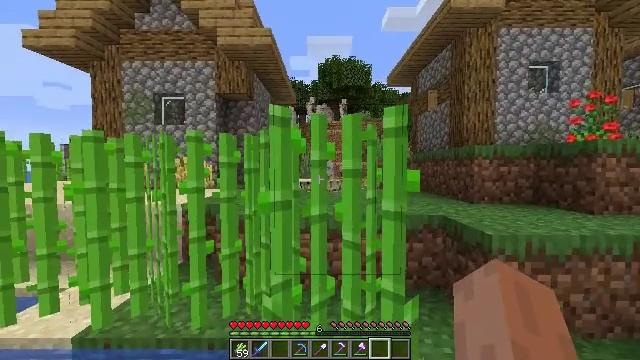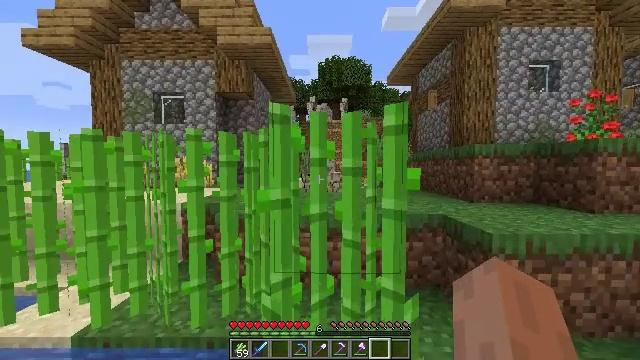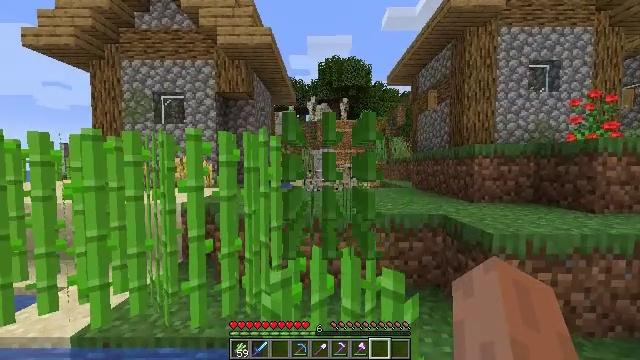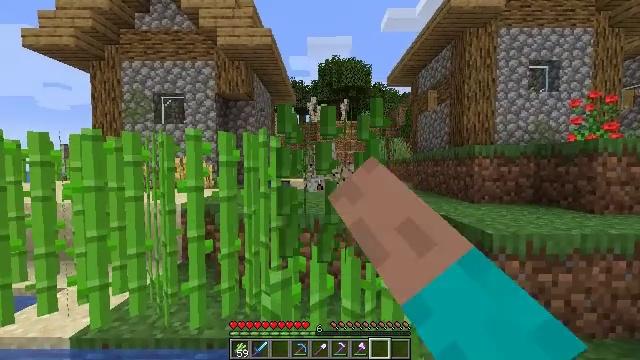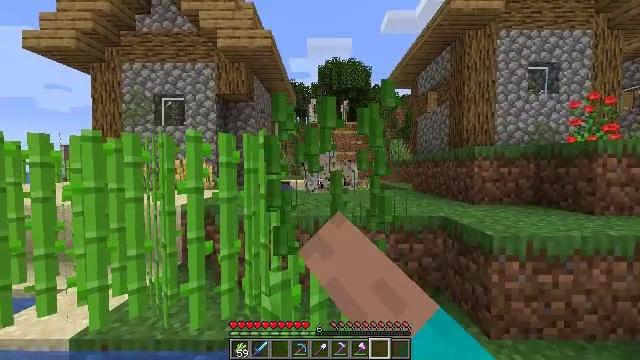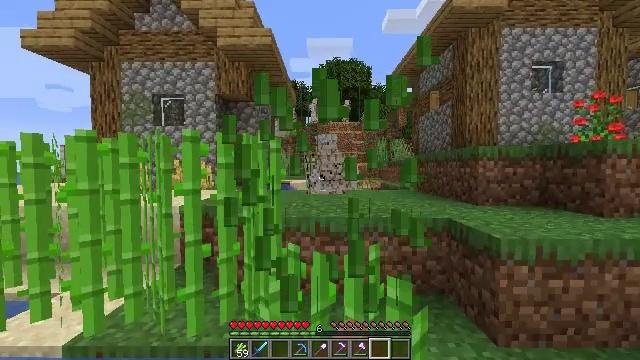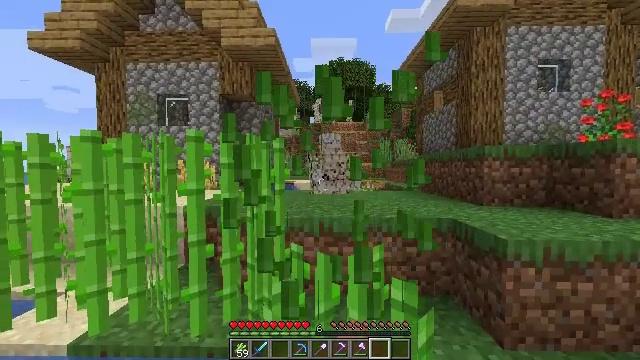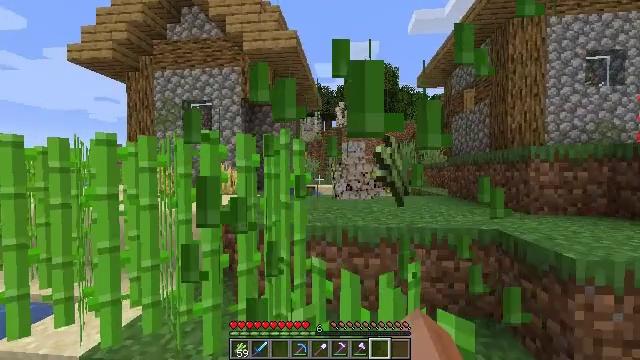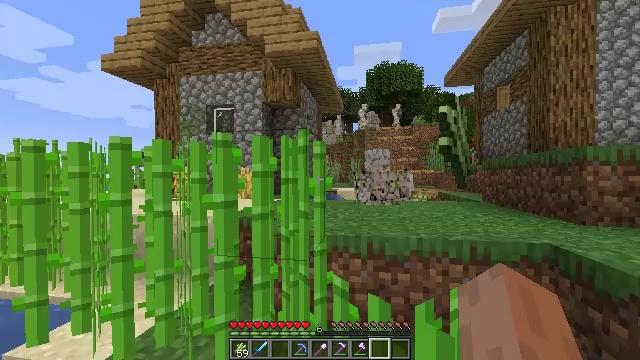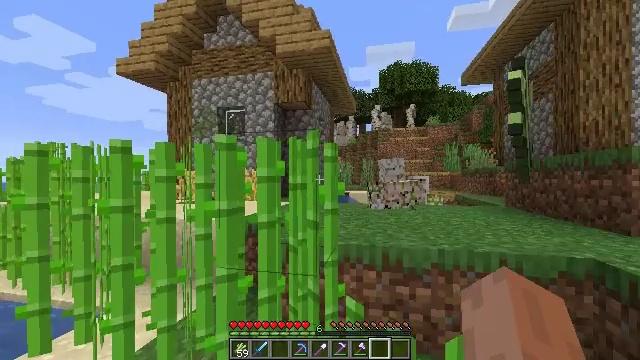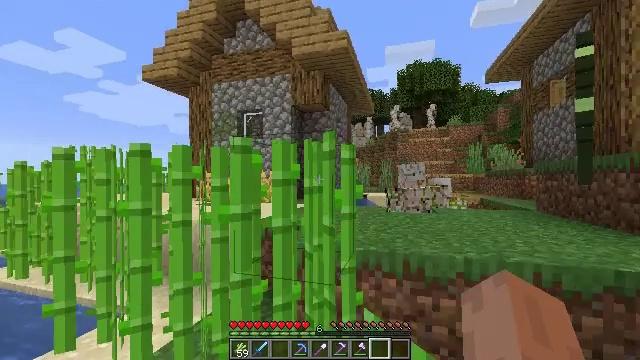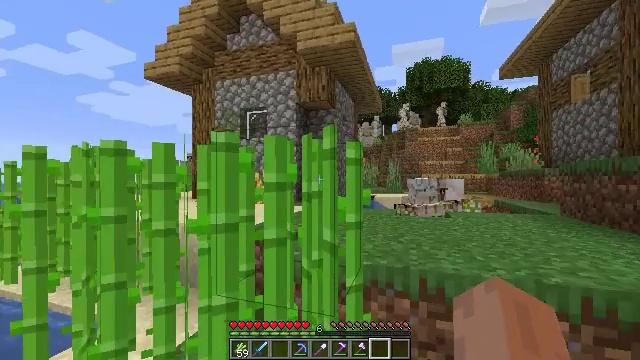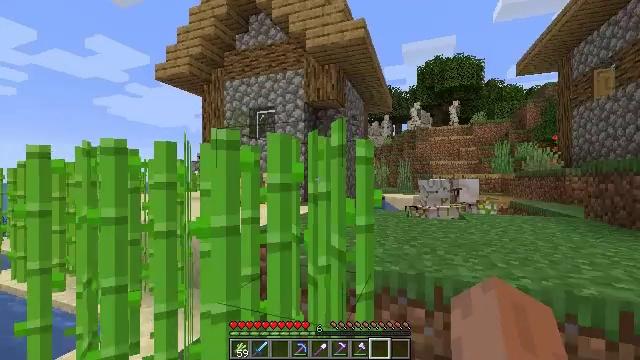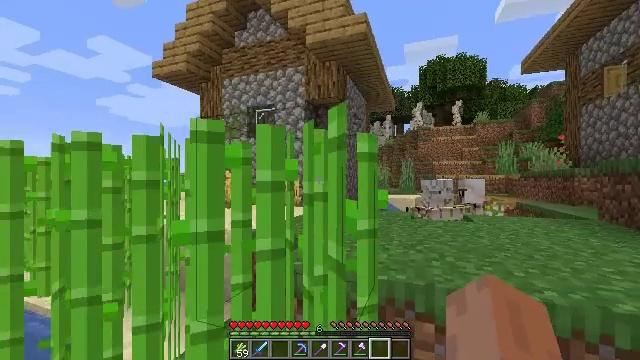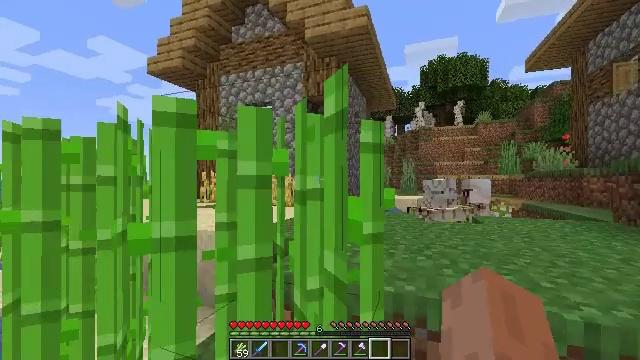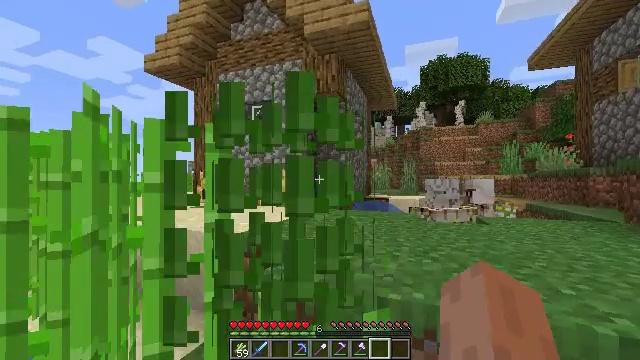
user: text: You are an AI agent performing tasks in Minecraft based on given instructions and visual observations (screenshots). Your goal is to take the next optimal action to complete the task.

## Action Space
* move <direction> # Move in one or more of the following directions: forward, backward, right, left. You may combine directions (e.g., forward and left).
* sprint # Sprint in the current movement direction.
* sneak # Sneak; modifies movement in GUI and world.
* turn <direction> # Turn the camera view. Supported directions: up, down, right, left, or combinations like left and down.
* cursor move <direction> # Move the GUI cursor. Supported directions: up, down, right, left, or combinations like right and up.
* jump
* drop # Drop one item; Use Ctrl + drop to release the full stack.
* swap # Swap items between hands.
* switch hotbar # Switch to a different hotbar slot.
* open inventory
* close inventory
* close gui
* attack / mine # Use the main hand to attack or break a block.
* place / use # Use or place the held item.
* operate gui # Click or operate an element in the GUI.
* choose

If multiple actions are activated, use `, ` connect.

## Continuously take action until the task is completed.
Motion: motion action
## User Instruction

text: Gather sugar cane for crafting.
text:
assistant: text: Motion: no_op
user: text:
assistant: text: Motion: attack / mine
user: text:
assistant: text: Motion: attack / mine
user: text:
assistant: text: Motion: no_op
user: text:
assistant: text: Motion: move forward
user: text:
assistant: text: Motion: move forward
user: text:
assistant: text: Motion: move forward, turn left
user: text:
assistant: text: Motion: move forward, turn left
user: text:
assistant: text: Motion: move forward, turn left
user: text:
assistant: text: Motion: move forward, turn left
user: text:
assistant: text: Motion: move forward, turn left
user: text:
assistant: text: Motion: move forward, turn left
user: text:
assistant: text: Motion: move forward
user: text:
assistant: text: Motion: move forward
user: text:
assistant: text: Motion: move forward, attack / mine
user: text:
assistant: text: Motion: move forward, attack / mine
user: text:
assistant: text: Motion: move forward, turn left, attack / mine
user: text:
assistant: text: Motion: move forward, turn left and up
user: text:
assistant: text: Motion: turn left and up
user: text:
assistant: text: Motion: turn left
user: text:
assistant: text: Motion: turn left
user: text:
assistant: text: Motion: turn left
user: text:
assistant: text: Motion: turn left
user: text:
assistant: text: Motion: turn left
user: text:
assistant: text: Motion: no_op
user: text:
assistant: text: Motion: no_op
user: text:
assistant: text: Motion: no_op
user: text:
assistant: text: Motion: turn down
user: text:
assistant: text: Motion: turn right and down
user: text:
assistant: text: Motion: turn right and down